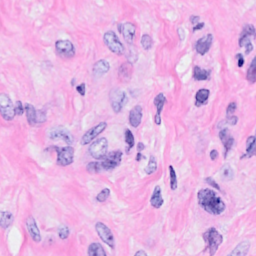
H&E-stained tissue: Breast